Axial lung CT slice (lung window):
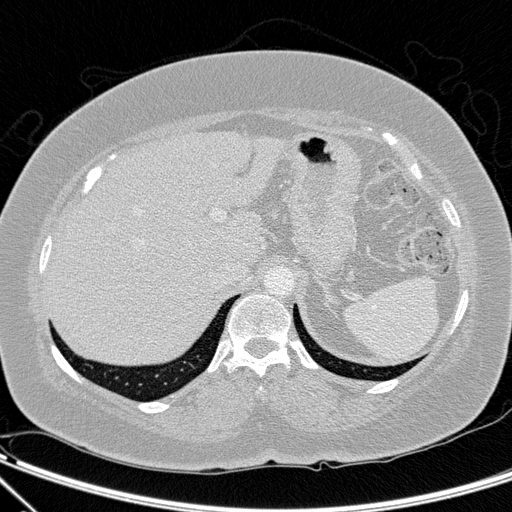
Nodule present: no